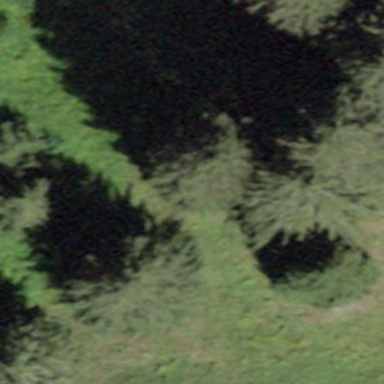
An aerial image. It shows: Forest area.